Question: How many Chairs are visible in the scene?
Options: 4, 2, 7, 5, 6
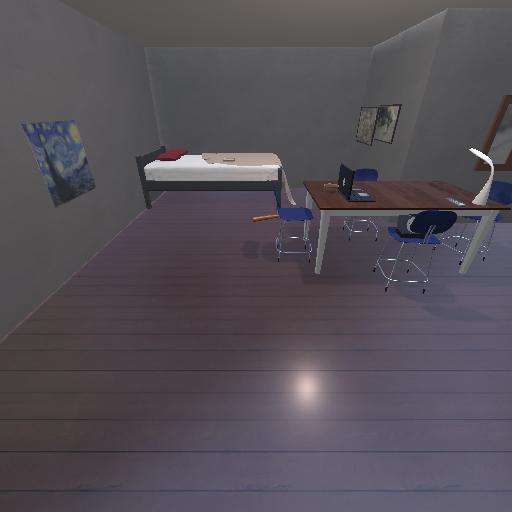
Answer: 4